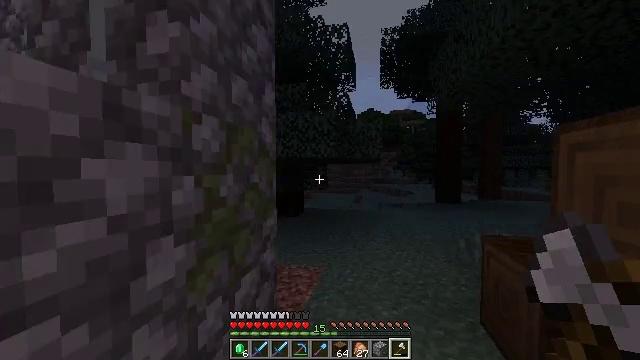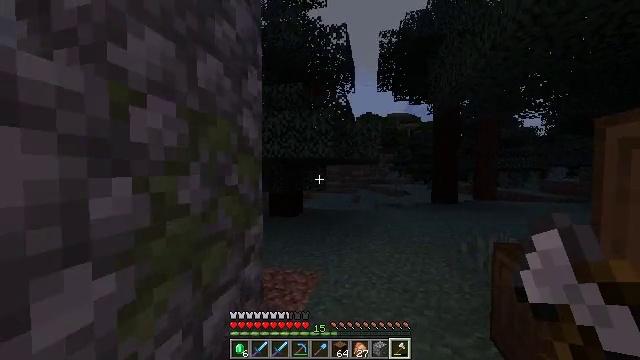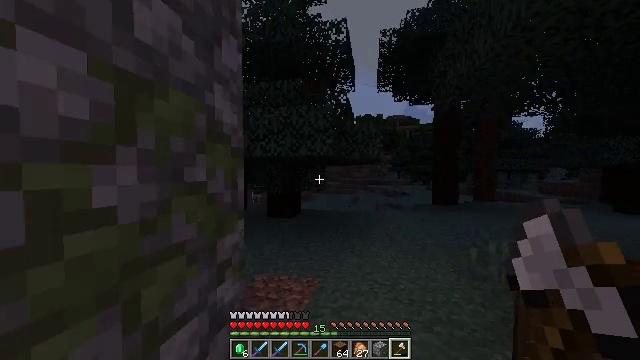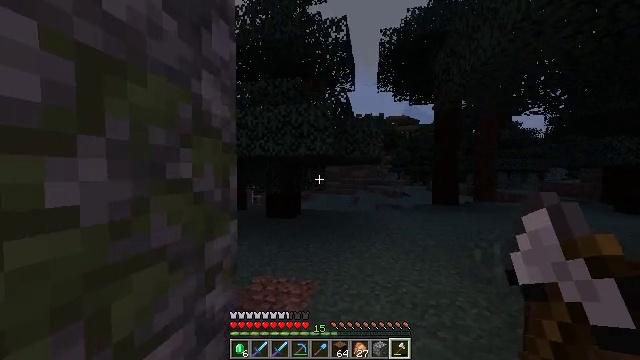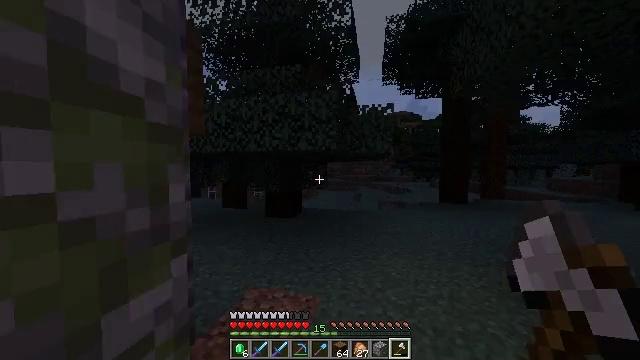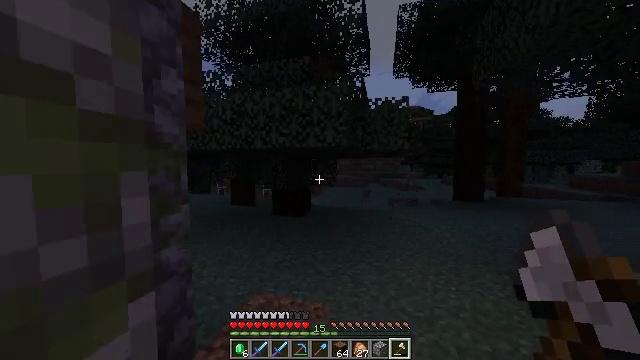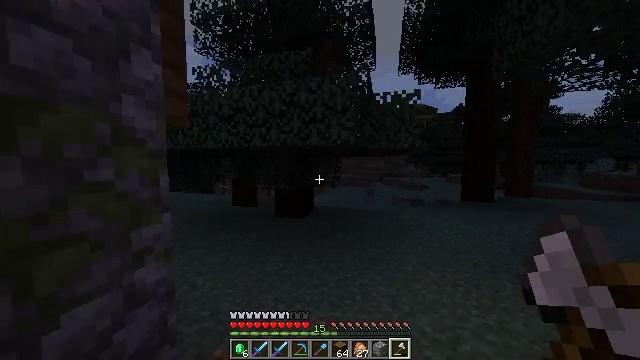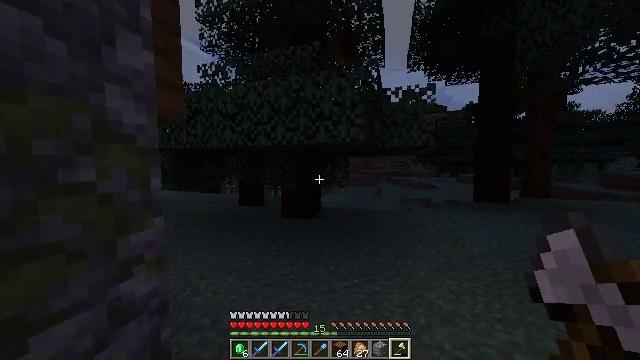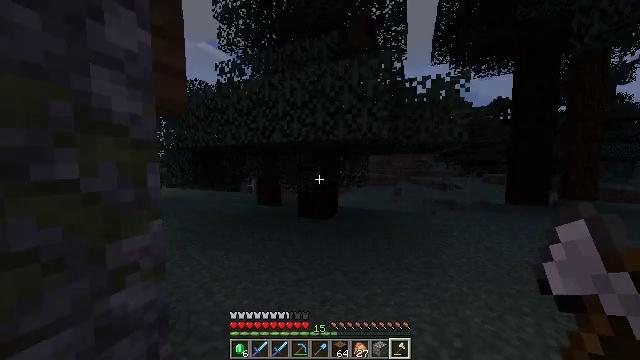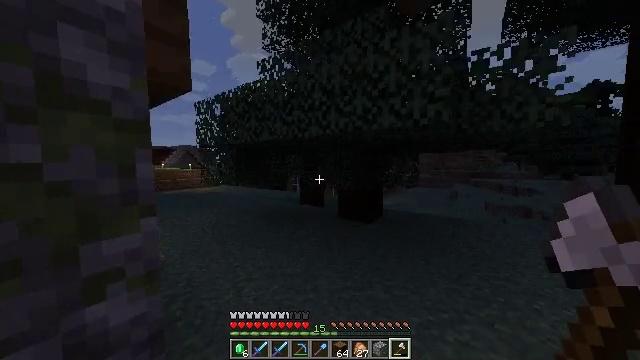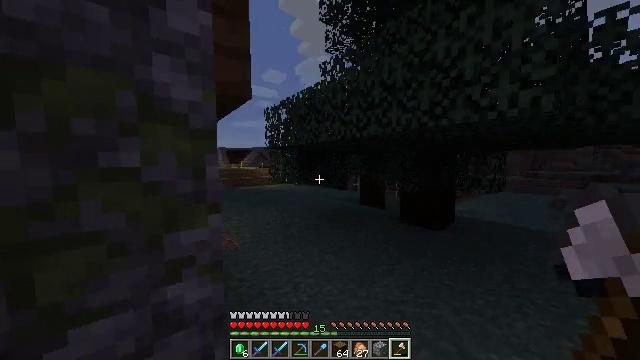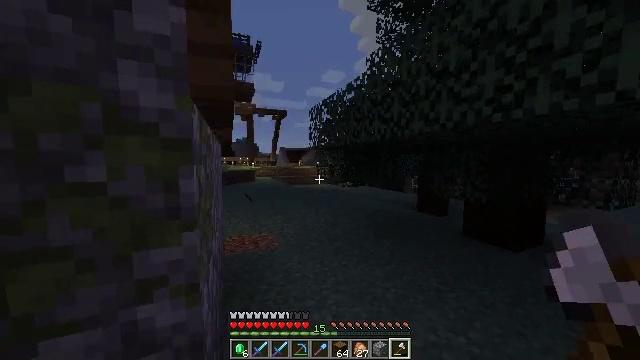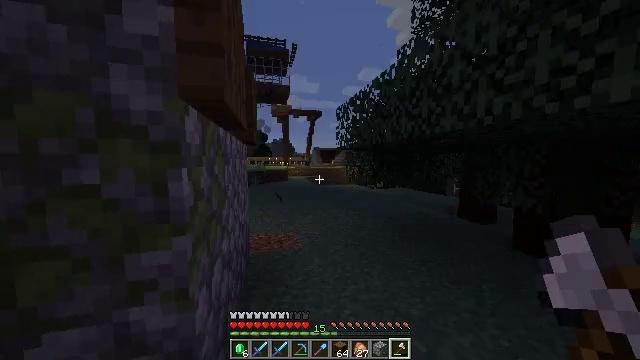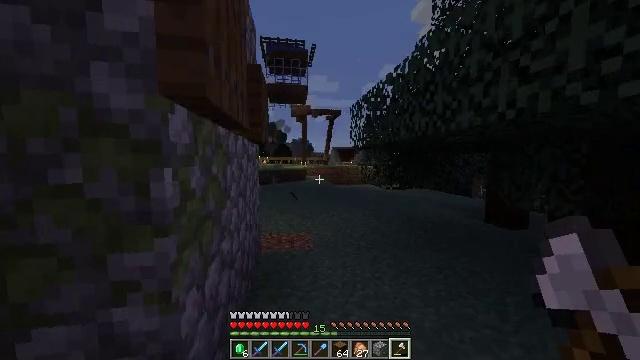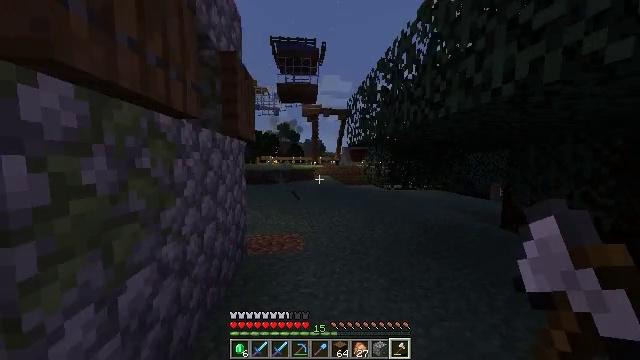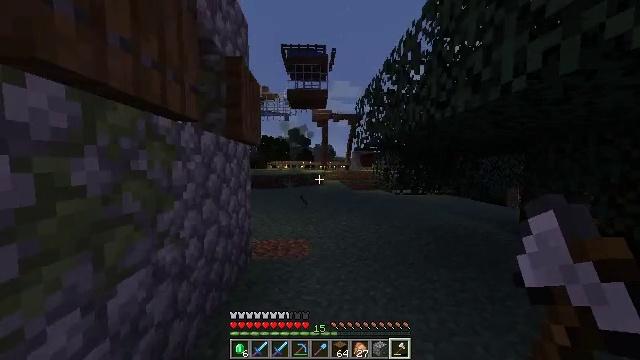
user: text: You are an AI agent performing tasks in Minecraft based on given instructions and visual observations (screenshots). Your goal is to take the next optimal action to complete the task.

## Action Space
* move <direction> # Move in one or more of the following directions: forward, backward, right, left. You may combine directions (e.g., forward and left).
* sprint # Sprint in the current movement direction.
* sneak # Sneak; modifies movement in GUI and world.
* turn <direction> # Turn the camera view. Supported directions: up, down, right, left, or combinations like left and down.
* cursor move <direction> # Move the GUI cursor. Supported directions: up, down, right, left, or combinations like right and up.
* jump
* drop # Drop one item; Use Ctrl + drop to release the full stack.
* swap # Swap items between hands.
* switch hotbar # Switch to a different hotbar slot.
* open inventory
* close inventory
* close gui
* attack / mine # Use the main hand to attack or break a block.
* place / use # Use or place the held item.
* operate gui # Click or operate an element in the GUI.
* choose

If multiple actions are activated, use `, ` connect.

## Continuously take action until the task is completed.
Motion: motion action
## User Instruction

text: Mine the spruce trapdoor by breaking it.
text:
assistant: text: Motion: move forward, sprint
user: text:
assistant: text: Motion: move forward
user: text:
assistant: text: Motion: move forward
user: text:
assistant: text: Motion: move forward, sprint
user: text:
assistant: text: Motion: move forward, sprint, turn left
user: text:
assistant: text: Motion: move forward, sprint
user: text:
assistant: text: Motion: move forward, turn left
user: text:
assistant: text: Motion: move forward, turn left
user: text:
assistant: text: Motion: move forward and move right, turn left
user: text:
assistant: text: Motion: move forward and move right, turn left
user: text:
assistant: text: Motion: move forward and move right, turn left
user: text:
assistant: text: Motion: move forward and move right, turn left
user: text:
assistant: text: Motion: move forward and move right, sprint, turn left
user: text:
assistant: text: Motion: move forward and move right, sprint, turn left
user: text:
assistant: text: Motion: move forward and move right, sprint, turn left and up
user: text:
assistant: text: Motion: move forward and move right
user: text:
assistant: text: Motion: move forward
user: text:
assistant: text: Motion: move forward
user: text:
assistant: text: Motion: move forward
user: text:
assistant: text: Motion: move forward
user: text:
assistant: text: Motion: turn left and up
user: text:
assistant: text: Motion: turn left and up
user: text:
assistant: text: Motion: turn left and up
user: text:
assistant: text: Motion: turn left and up
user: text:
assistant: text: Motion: turn left and up
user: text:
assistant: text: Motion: turn left and up
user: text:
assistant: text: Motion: no_op
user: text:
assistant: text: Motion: attack / mine
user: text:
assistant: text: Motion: attack / mine
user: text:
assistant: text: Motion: attack / mine